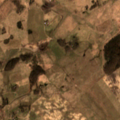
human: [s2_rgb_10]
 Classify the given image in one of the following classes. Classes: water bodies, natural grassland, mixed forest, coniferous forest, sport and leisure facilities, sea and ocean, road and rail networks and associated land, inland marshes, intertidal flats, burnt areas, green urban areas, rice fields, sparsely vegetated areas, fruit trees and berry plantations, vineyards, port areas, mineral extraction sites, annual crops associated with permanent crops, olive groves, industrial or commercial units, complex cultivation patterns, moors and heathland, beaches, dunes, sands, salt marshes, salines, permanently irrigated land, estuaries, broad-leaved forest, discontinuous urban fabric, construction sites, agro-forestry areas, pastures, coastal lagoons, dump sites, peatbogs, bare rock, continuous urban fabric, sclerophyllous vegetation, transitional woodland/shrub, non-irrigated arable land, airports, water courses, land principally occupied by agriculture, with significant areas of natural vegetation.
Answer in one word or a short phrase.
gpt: discontinuous urban fabric, non-irrigated arable land, pastures, land principally occupied by agriculture, with significant areas of natural vegetation, broad-leaved forest